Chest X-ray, PA view. Patient: 51 years old, sex F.
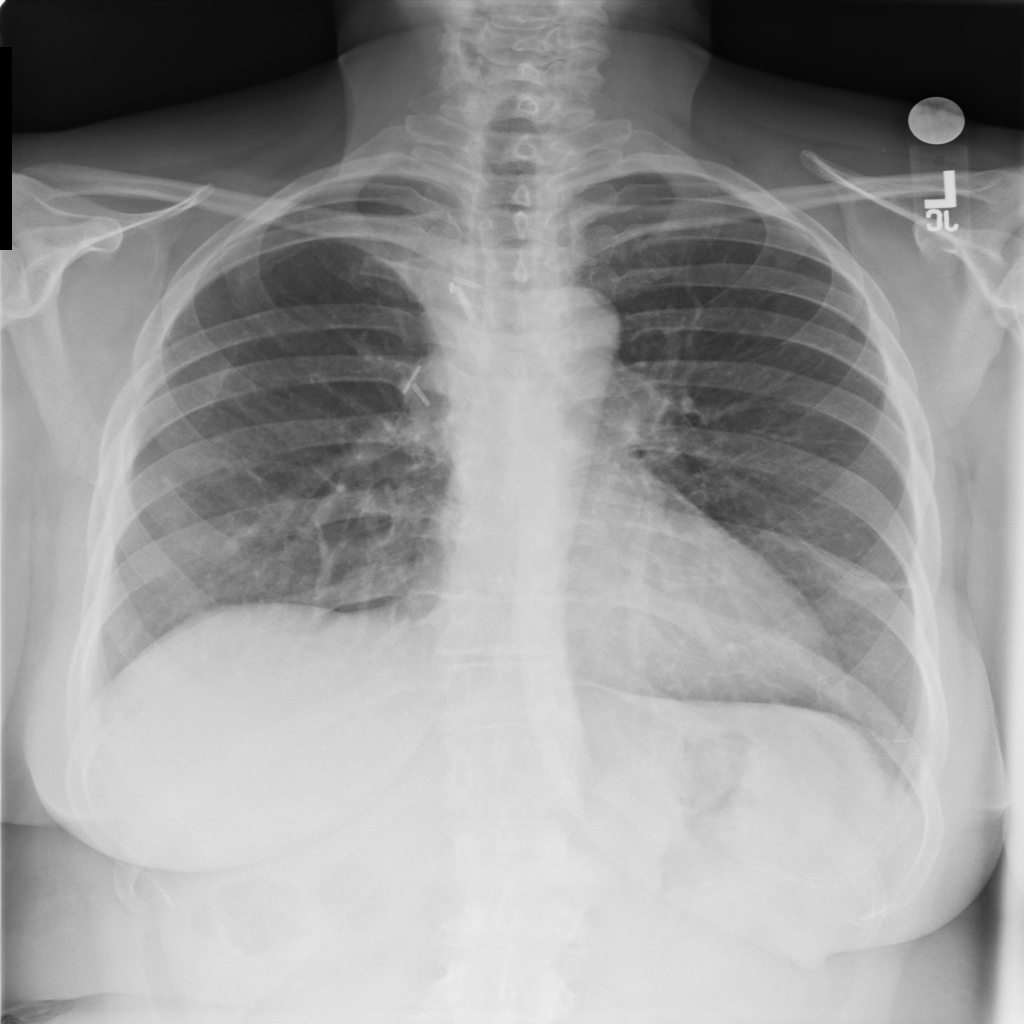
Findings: No Finding